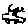
Label: car